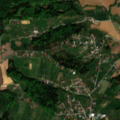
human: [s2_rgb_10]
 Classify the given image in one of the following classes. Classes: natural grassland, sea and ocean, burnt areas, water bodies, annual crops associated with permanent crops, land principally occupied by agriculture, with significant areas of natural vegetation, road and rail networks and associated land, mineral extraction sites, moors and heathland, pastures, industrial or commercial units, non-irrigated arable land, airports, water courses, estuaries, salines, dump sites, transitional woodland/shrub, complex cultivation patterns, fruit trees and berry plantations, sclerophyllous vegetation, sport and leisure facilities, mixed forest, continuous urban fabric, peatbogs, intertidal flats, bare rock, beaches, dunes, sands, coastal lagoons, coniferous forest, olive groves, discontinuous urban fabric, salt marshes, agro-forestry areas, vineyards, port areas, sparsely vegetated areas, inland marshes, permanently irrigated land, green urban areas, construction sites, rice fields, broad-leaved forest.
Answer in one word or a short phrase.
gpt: discontinuous urban fabric, complex cultivation patterns, land principally occupied by agriculture, with significant areas of natural vegetation, broad-leaved forest, mixed forest